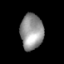
Tissue: skin
Cell type: Epithelial cells
Senescence score: 0.2827
Nuclear area (px): 797
Mean DAPI intensity: 148.782